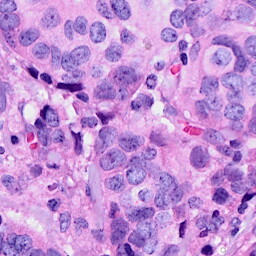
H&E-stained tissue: Breast